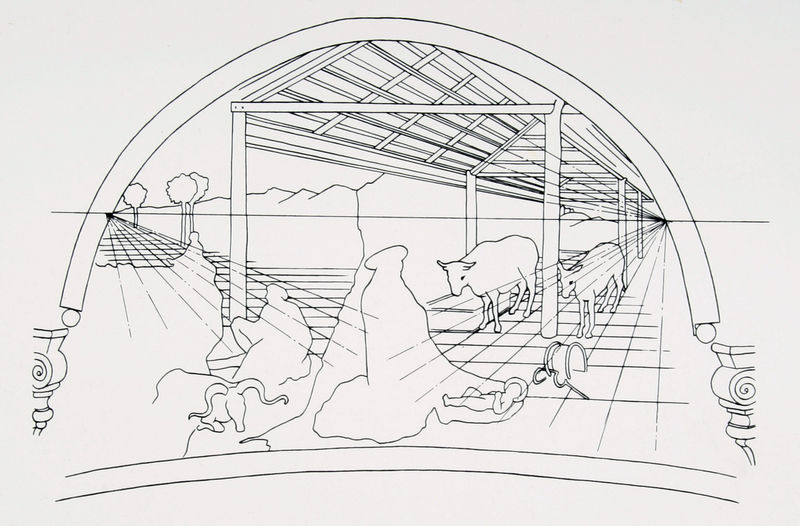
Titel: Anbetung des Kindes
Künstler: Paolo Uccello
Standort: Florenz
Institution: Galleria degli Uffizi, Magazin
Schlagwörter: baum, berg, mann, weiß, bäume, landschaft, menschen, ausschnitt, frau, grau, hintergrund, holz, mitte, schwarz, skizze, straße, szene, säule, säulen, tür, zeichnung, dach, gebäude, tier, tiere, weg, architektur, mensch, sehen, feld, horizont, kühe, vieh, weite, gewand, mantel, decke, kind, verbindung, esel, rund, krug, bogen, perspektive, studie, übung, berge, graphik, kuh, rind, linien, latten, figuren, rundbogen, romantik, gerade, wandmalerei, balken, bauer, silouetten, tor, halle, fluchtlinien, rechtecke, tusche, rinder, schlachthof, zentralperspektive, druck, schwarzweiss, bullen, fliesen, bleistift, dachstuhl, gebet, entwurf, darstellung, kapitelle, kapitell, übungen, halbkreis, halbrund, karton, quadrate, heiligenschein, kreuze, voluten, sicht, nimbus, christus, jesus, fluchtpunkt, konstruktion, stall, diagonale, landwirtschaft, sparren, plan, zentrum, volute, menscehn, fresko, mittelpunkt, hörner, schnecken, vorlage, maria, madonna, anbetung, ochse, ochsen, stiere, hirten, viereck, latte, josef, marienbild, geburt, krippe, säugling, gebälk, pfetten, gehörn, ochs, gottesmutter, aufriss, winkel, horizontale, entwurd, perspektivisch, rofen, lünette, halbbogen, heilige familie, jesuskind, vertikale, widder, linearperspektive, geburt christi, glorie, cornelius, ruhe auf der flucht, mariendarstellung, regeln, bethlehem, betlehem, fluchtpunkte, angedeutet, usschnitt, rofen pfetten, sehlinien, vollute, volluten, jeus, mari